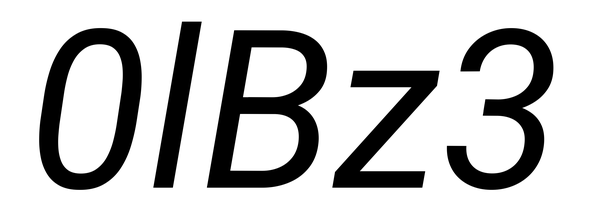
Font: Roboto-Italic_Italic